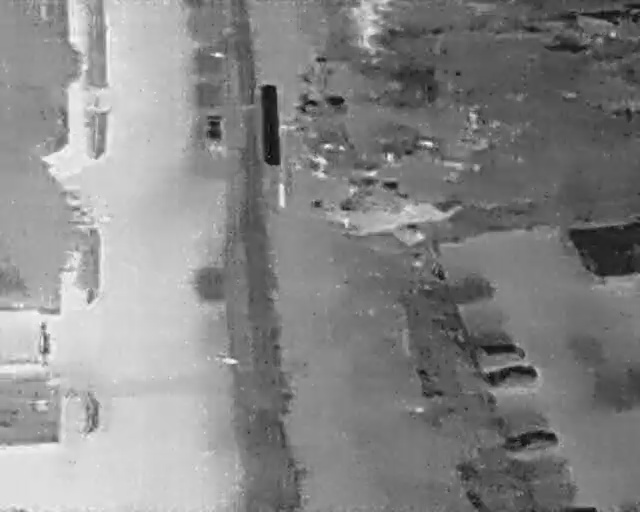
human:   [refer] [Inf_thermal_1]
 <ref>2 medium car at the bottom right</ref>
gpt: <box>[[77, 68, 81, 79, 2], [80, 80, 84, 91, 172]]</box>

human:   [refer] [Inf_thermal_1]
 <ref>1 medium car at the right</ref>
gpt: <box>[[76, 63, 80, 73, 2]]</box>